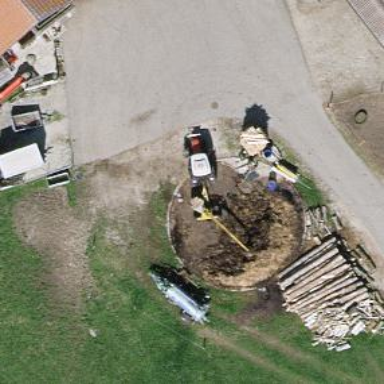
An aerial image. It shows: Storage tank created as man-made structure.